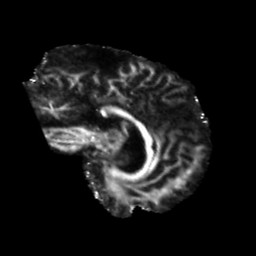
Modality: FA
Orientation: sagittal
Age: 43
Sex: male
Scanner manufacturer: siemens
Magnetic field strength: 3 T
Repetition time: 5.47 s
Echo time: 0.0854 s